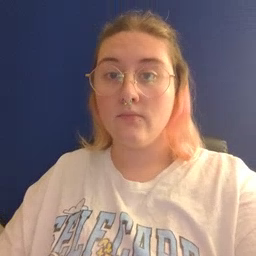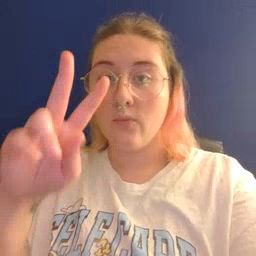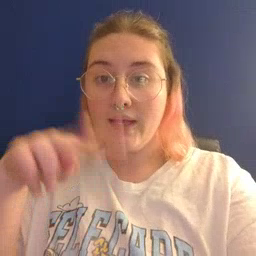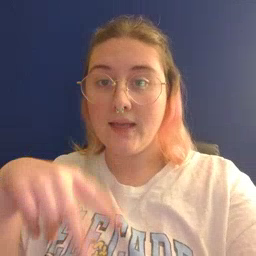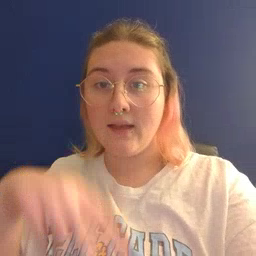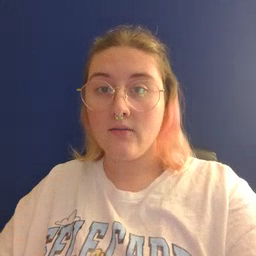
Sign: read